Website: crate-barrel
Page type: billing-address
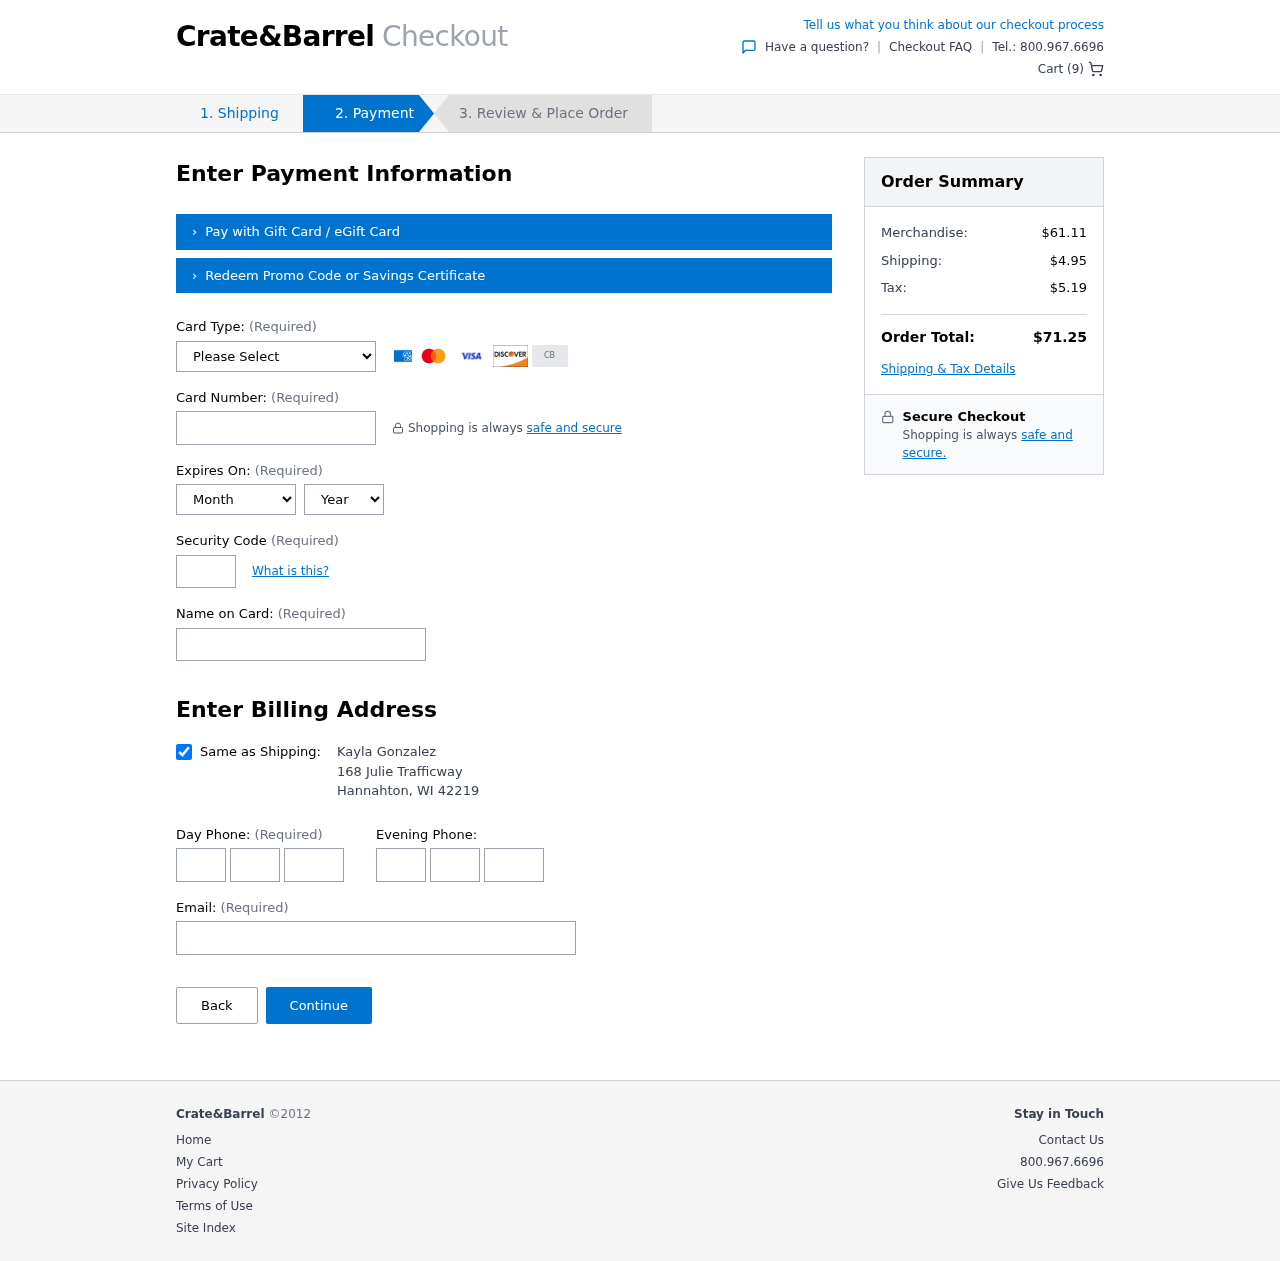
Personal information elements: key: PII_CARD_CVV
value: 443
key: PII_CARD_EXPIRY_MONTH
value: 01
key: PII_CARD_EXPIRY_YEAR
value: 30
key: PII_CARD_NUMBER
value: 6519 0144 9401 8635
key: PII_CARD_TYPE
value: Discover
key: PII_CITY
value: Hannahton
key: PII_EMAIL
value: kgonzalez@gmail.com
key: PII_FULLNAME
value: Kayla Gonzalez
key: PII_PHONE_ALT_AREA
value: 201
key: PII_PHONE_ALT_PREFIX
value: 981
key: PII_PHONE_ALT_SUFFIX
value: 8685
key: PII_PHONE_AREA
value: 868
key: PII_PHONE_PREFIX
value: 369
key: PII_PHONE_SUFFIX
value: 0480
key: PII_POSTCODE
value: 42219
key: PII_STATE_ABBR
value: WI
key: PII_STREET
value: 168 Julie Trafficway
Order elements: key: ORDER_NUM_ITEMS
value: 9
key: ORDER_SUBTOTAL
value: $61.11
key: ORDER_SHIPPING_COST
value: $4.95
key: ORDER_TAX
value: $5.19
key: ORDER_TOTAL
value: $71.25